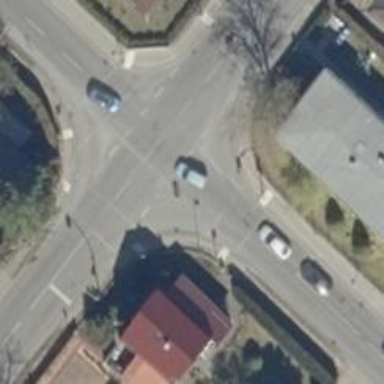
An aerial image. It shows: Road with traffic signals.